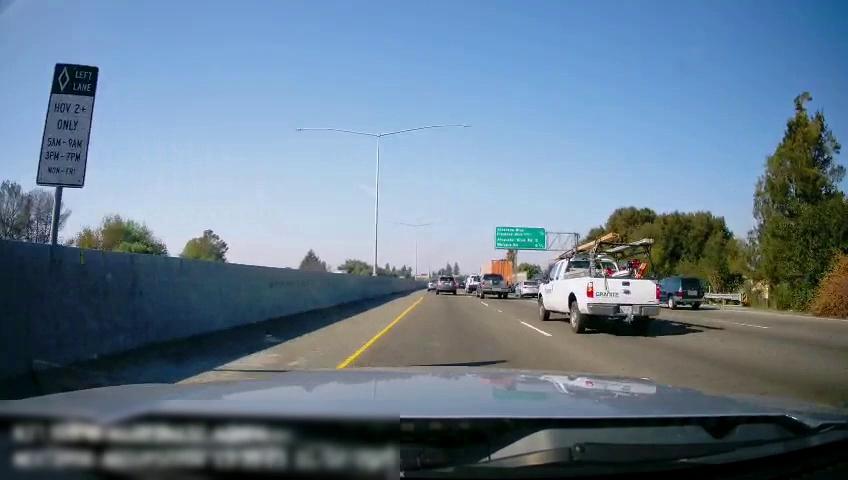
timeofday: Day
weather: Sunny
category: Drivable Space
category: Vehicles | SUV
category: Vehicles | Car
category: Vehicles | Truck
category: Vehicles | Truck
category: Vehicles | Car
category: Vehicles | Car
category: Vehicles | Car
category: Vehicles | Truck
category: Vehicles | Truck
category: Vehicles | SUV
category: Lanes | Current Lane
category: Lanes | Current Lane
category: Lanes | Alternate Lane
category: Traffic | Signs
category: Traffic | Signs